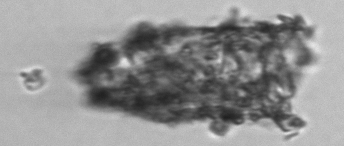
Label: Tintinnopsis